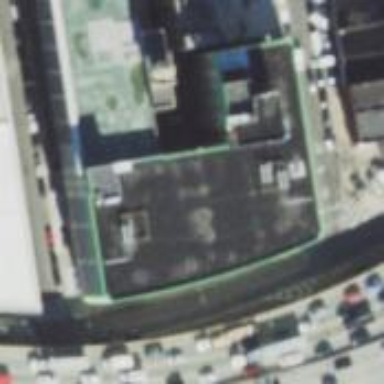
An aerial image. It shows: Building housing storage rental shop.